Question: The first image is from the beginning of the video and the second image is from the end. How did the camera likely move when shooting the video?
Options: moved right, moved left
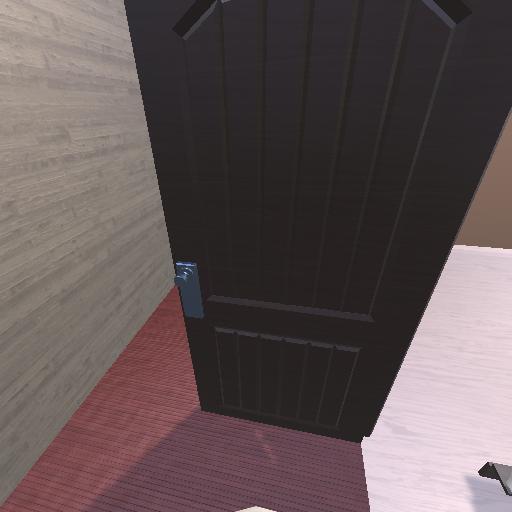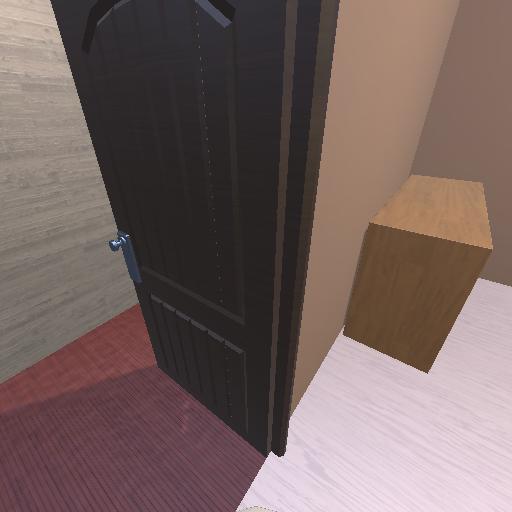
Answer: moved right